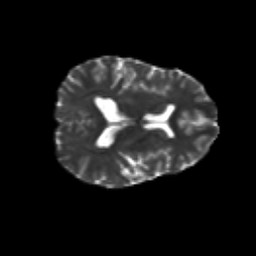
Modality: T2w
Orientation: axial
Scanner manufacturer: siemens
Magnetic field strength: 3 T
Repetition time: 6.8 s
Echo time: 0.093 s